Question: I created a couple icon fonts with <URL>.
They work fine in all other browsers but some reason they are completely opaque in all versions of IE tested (8-11). Bootstrap's icon fonts look fine so it's something I must be doing or not doing.
You can see it in the upper left corner here: <URL>
How it looks in different browsers:

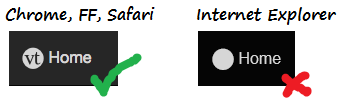
Answer: My guess is there is an issue with the way that <URL> created the font files.
I'm having trouble rendering in Chrome, IE, and FF (respectively):

It appears the font is being delivered to the site okay:

Here are the relevant portions of your <URL>, which wouldn't hurt to include in the question:
'''
@font-face {
font-family: 'vt-icons';
src: url('fonts/vt-icons/fonts/vt-icons.eot?ovc75f'); /* IE9 Compat Modes */
src: url('fonts/vt-icons/fonts/vt-icons.eot?#iefixovc75f') format('embedded-opentype'), /* IE6-IE8 */
url('fonts/vt-icons/fonts/vt-icons.woff?ovc75f') format('woff'), /* Modern Browsers */
url('fonts/vt-icons/fonts/vt-icons.ttf?ovc75f') format('truetype'), /* Safari, Android, iOS */
url('fonts/vt-icons/fonts/vt-icons.svg?ovc75f#vt-icons') format('svg'); /* Legacy iOS */
}
[class^="icon-"], [class*=" icon-"] {
font-family: 'vt-icons';
}
.icon-vt-logo-solid:before {
content: "\e600";
}
.icon-study: before {
content: "\e601";
}
'''
If you try another 'content' type like '"\e601"', it works fine. So I'm guessing it's the build for that specific item.
You can confirm this by downloading a font-viewer like <URL>:

It shows the same problem, so it's unlikely to be the browser.
If you double click on the icon, you'll see the exact vectors used to create it:

What's happening is that the circle and the VT logo are both rendered on the "fore" layer. Everything inside the circle is filled in, rendering the "VT" fill invisible. You easily see this by changing the shape of the circle and seeing the VT come out from "behind" it.

I'm not sure what the difference in circles was, but the twitter circle seems to be properly cancelling out the inner shapes. So you can copy and paste that circle into your other icon to get this:

Then just export and upload to your host
Just for good measure, I saved the changes, exported some of the relevant font files, and <URL> so you can download them.
Until you add to your own host, this'll work:
'''
@font-face {
font-family: 'vt-icons';
src: url('http://www.corsproxy.com/kylemitofsky.com/libraries/libraries/fonts/vt-icons.woff?ovc75f') format('woff');
unicode-range: U+E600-E626;
}
'''
### Working Version! Yay!

> , You can also try adding a unicode-range for '@font-family' declarations so the browser only needs to download the characters it absolutely needs, like this: 'unicode-range: U+E600-E626;'
### Further Reading
- <URL>